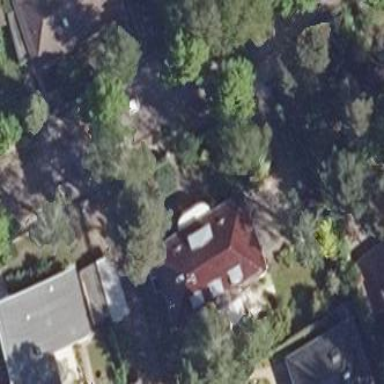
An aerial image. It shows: Detached building with hipped roof shape.